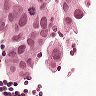
Metastatic tissue present: yes